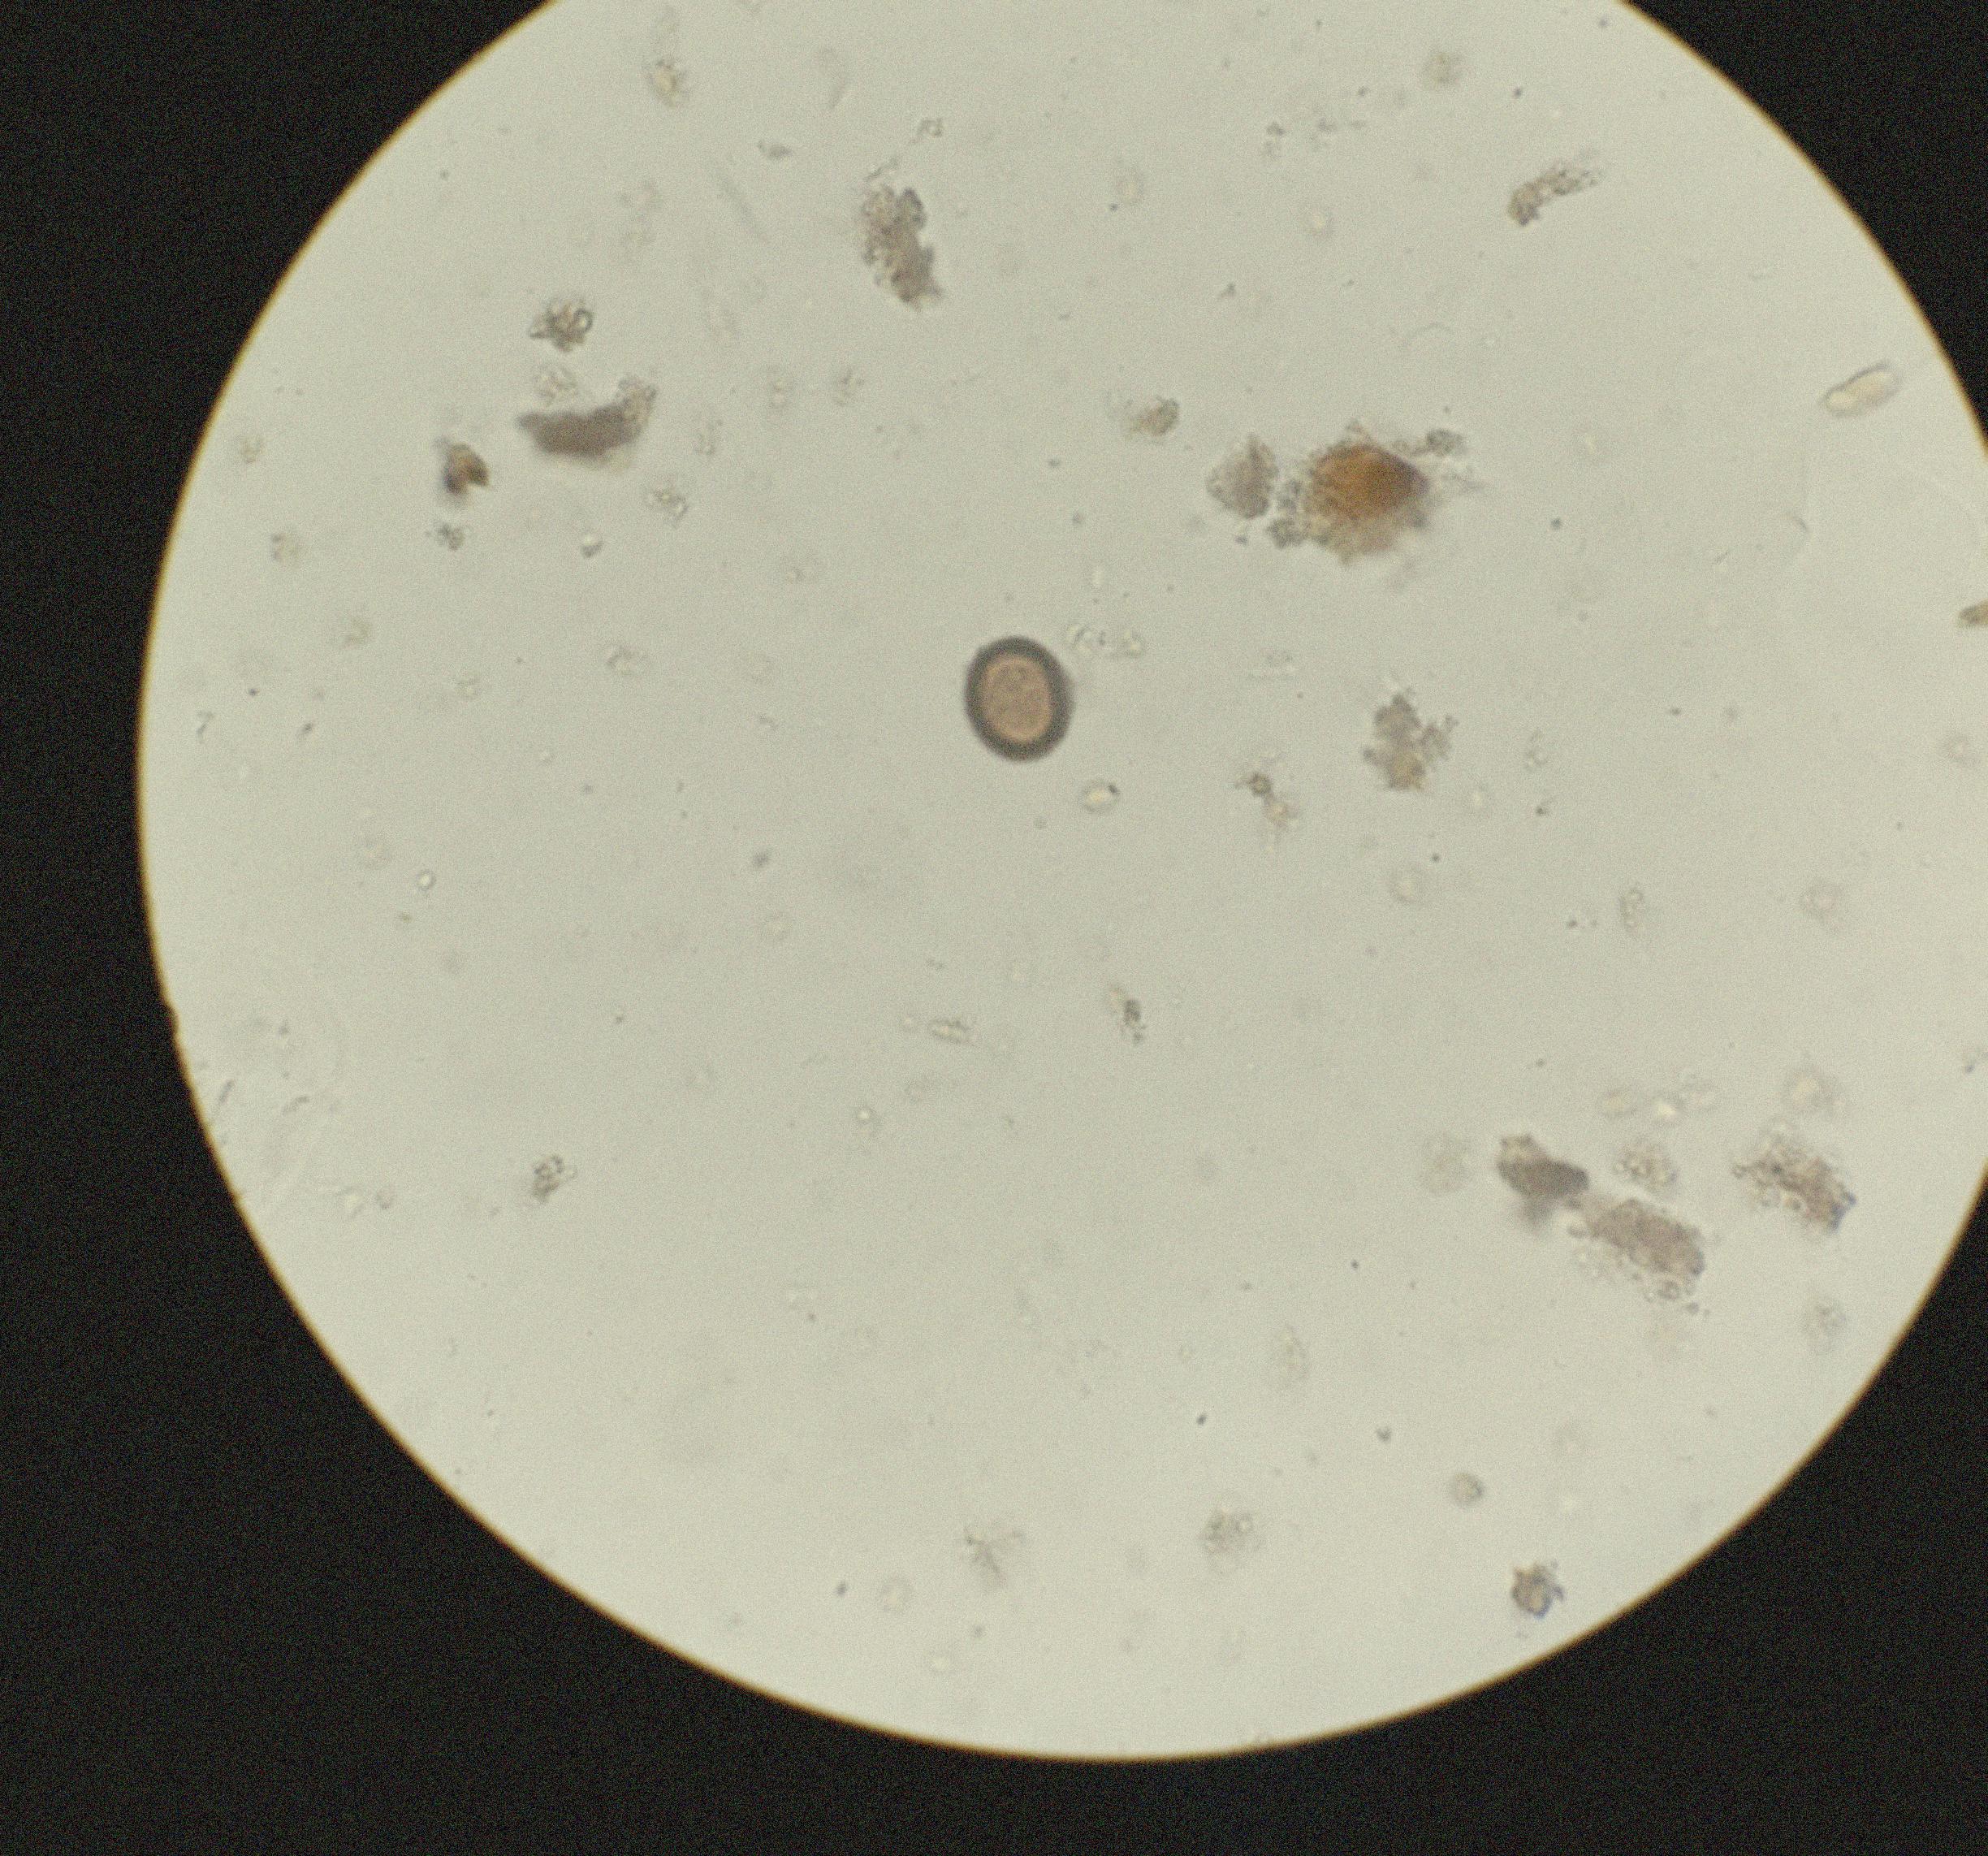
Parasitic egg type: Taenia spp. egg